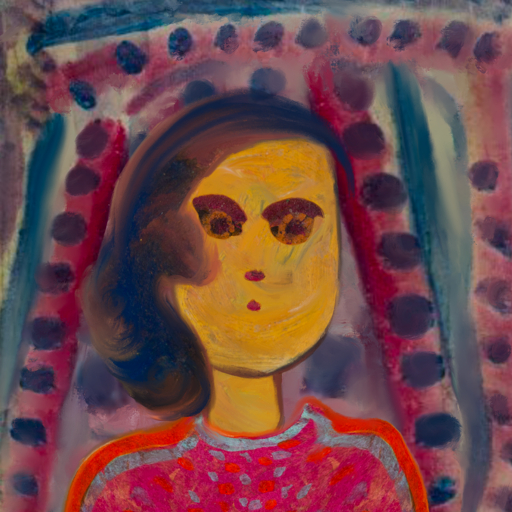
Background: HillGirl, Head And Neck Front: After_Raid, Face Front: Doll, Bust: Sisters, Hair Front: Mother_And_Son_Son, Head Accessory: Blank, Second Necklace: Blank, Necklace: Blank, Baby: Blank